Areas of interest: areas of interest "Hsieh-Chen Plaza"
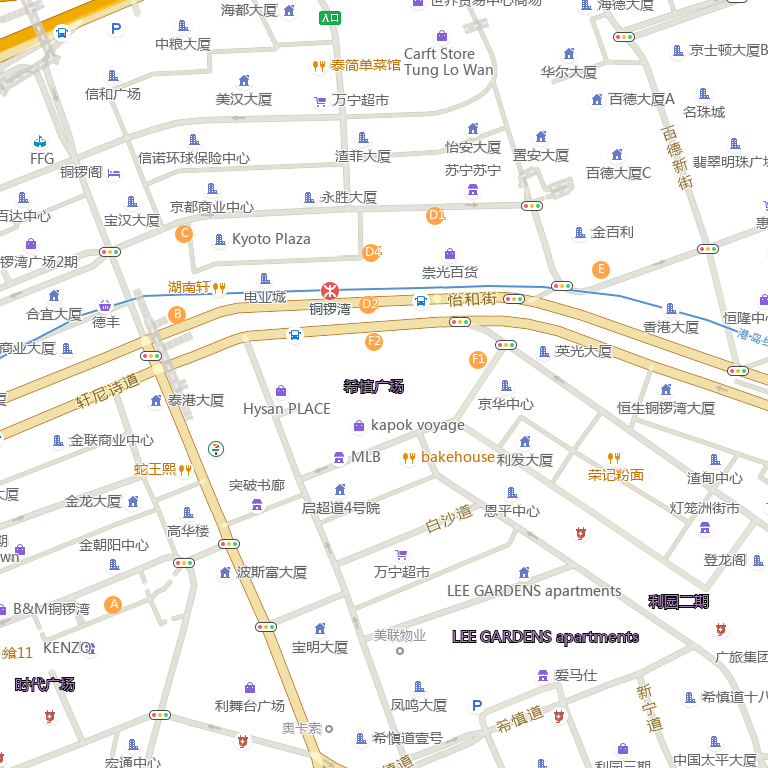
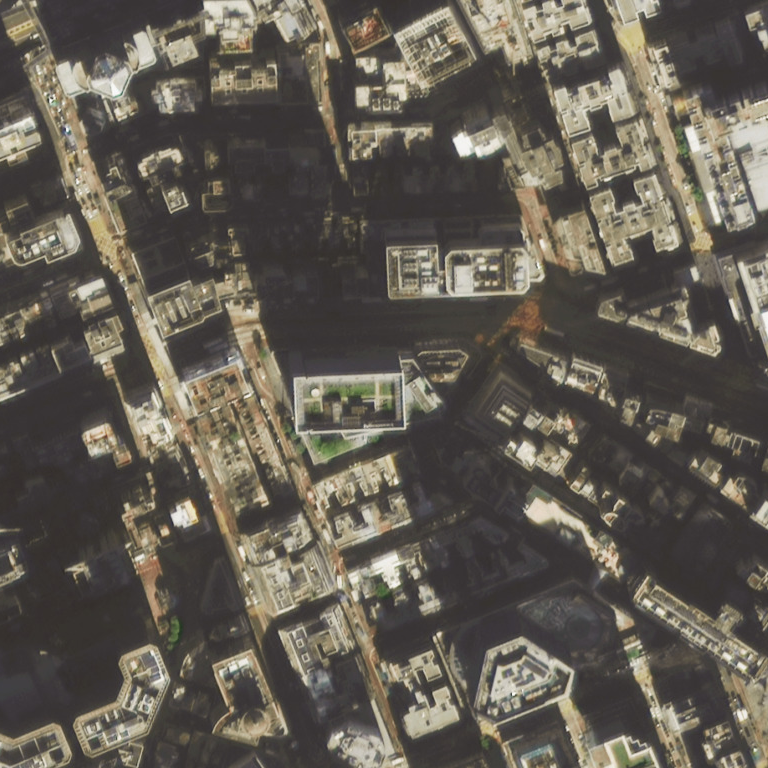